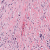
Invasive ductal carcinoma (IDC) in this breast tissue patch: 1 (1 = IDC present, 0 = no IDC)